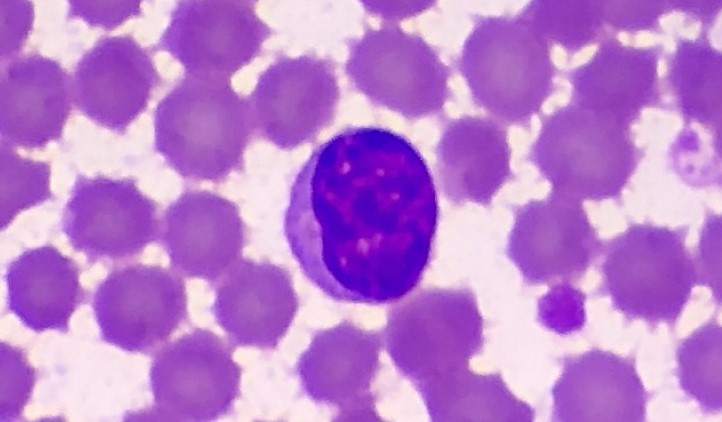
White blood cell type: Lymphocyte